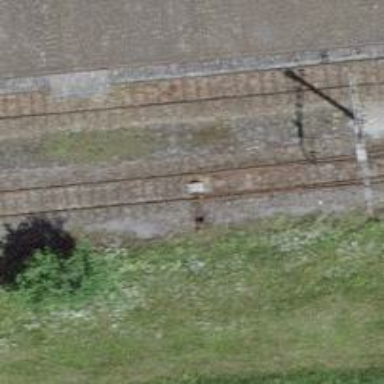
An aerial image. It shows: Railway switch.